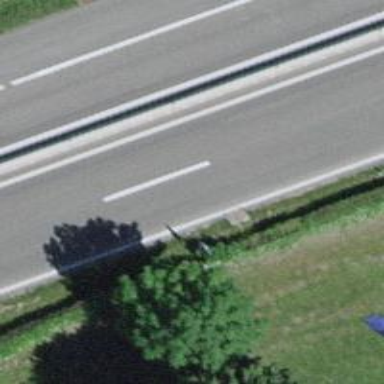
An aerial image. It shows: Asphalt motorway link.